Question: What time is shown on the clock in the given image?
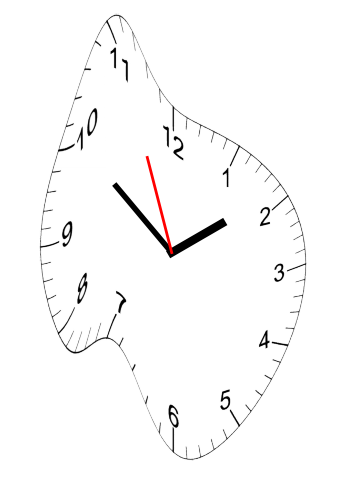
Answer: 01:50:56